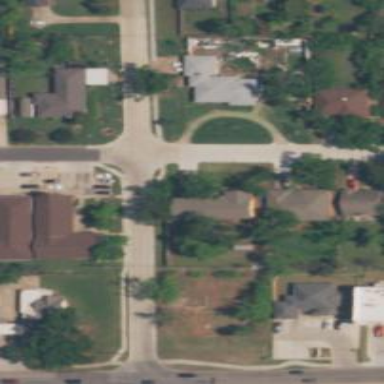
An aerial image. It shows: Residential road with sidewalk on the left side.